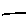
Label: line